Field crop: tomato
Growth stage: 2
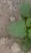
Species: solanum